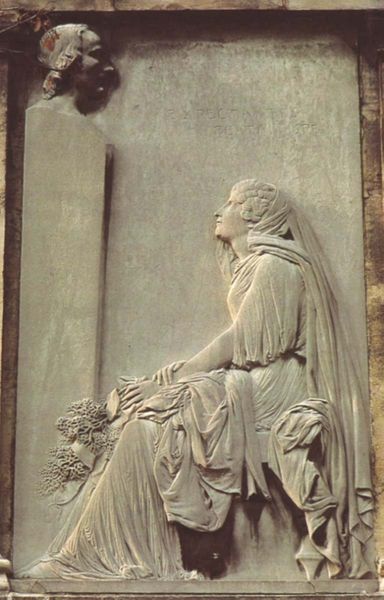
Titel: Grabmal des Grafen von Bourcke
Künstler: Pierre-Jean David d’Angers
Standort: Paris, Père-Lachaise, Cimetière (EU - F - Ile-de-France)
Schlagwörter: hand, kopf, mann, schatten, umhang, mädchen, sitzen, blume, blumen, finger, frau, frisur, haar, kleid, licht, marmor, mund, nase, profil, stuhl, säule, blick, schal, schleier, beige, arm, falten, stein, trauer, hände, portrait, kirche, figur, haare, sitzend, stoff, kinn, locken, statue, relief, bank, braut, büste, strauss, bildhauerei, faltenwurf, knie, flieder, foto, denkmal, beten, anschauen, altar, sandstein, grab, andacht, antlitz, grabmal, grabmahl, stele, aufblicken, trau, nblumenstrauß, blumen hand, sepulkral